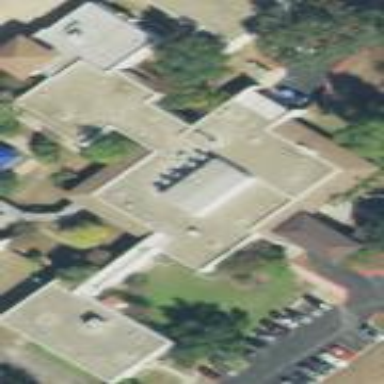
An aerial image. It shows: Hospital building.